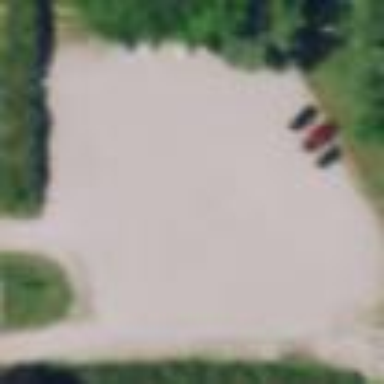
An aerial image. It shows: Parking area with surface.